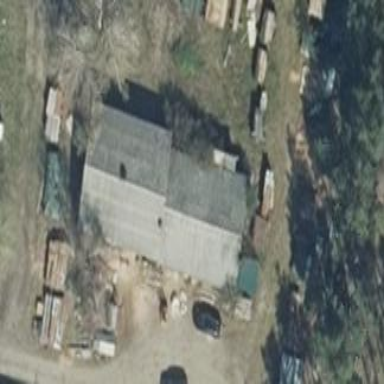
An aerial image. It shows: Farm auxiliary building with gabled roof.